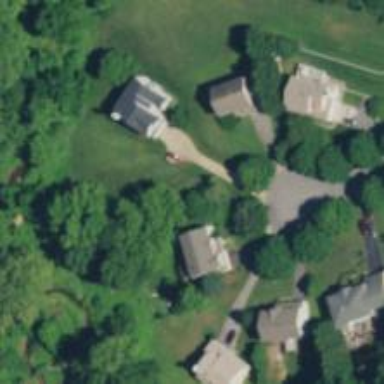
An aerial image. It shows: Driveway leading to service road.